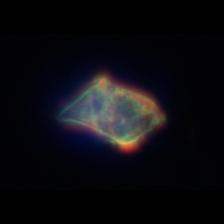
Taxon: Gyrodinium
Group: Dinoflagellates